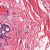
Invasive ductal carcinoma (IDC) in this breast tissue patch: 0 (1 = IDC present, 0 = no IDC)